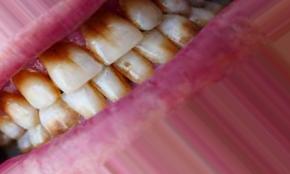
Condition: Tooth Discoloration